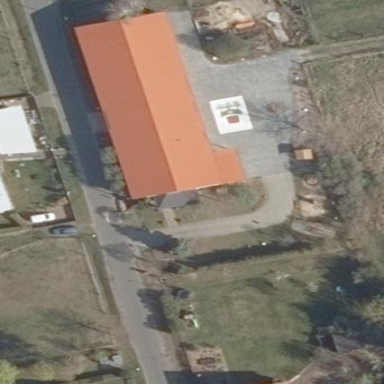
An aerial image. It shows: Red farm auxiliary building with gabled roof oriented along its length.